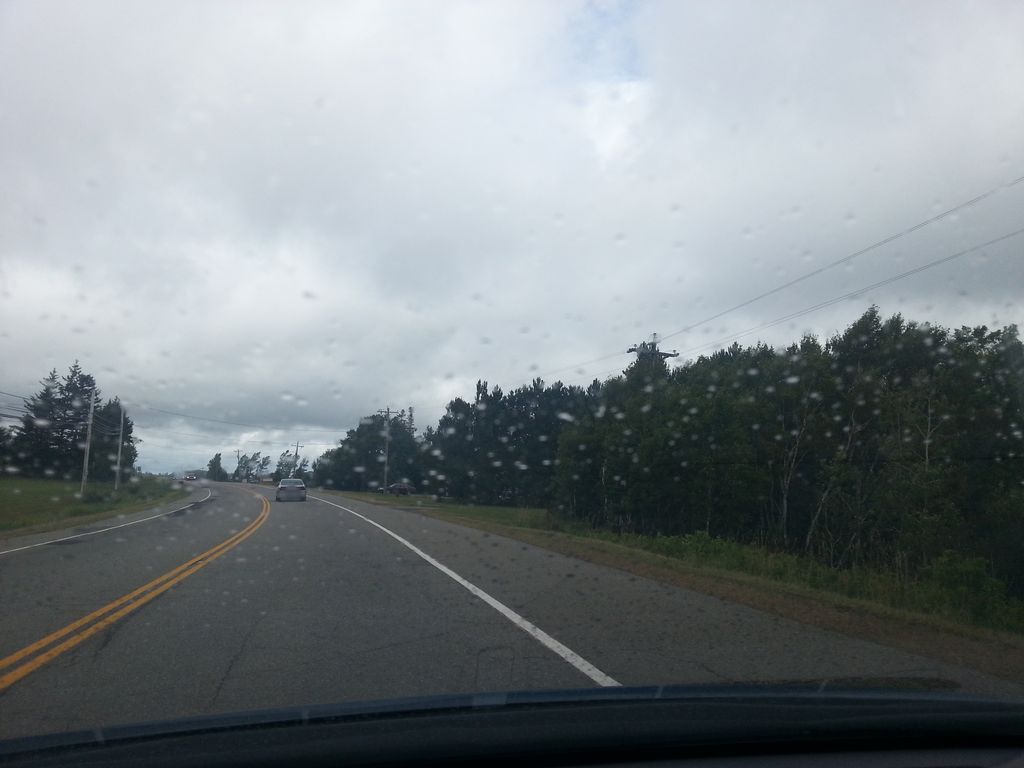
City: charlottetown